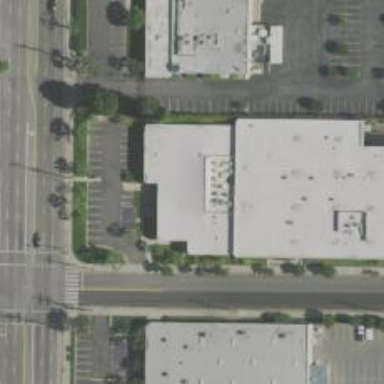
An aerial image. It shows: Industrial building.